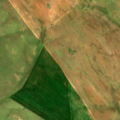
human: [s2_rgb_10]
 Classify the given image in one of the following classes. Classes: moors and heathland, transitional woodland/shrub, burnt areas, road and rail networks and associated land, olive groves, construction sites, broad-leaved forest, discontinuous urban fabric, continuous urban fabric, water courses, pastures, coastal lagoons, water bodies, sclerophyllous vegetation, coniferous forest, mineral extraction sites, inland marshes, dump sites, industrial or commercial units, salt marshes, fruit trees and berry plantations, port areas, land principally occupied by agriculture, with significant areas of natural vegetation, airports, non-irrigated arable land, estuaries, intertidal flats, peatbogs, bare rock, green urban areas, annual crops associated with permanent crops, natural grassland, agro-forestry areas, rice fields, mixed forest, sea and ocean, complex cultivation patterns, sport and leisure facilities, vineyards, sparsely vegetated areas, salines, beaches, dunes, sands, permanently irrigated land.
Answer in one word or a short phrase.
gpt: non-irrigated arable land